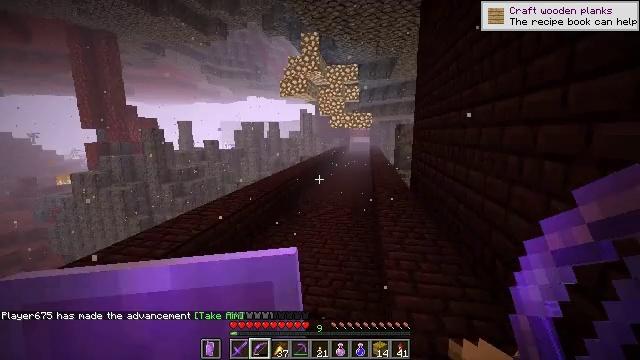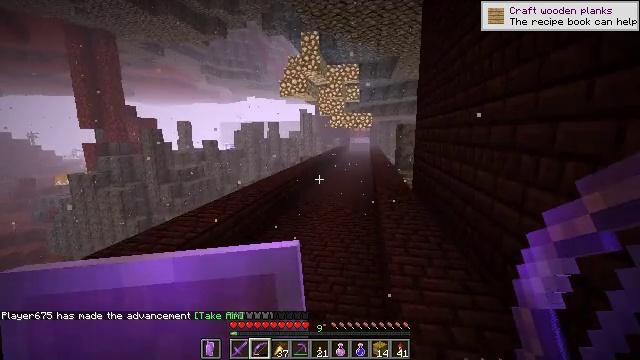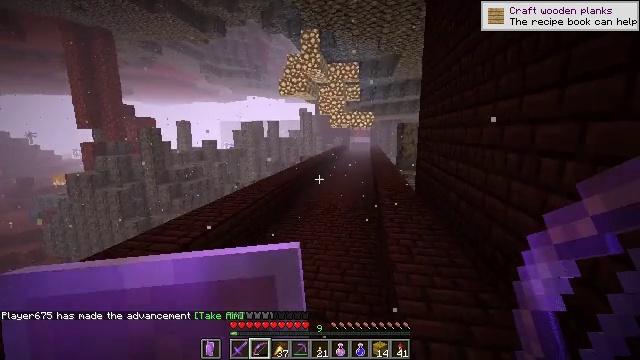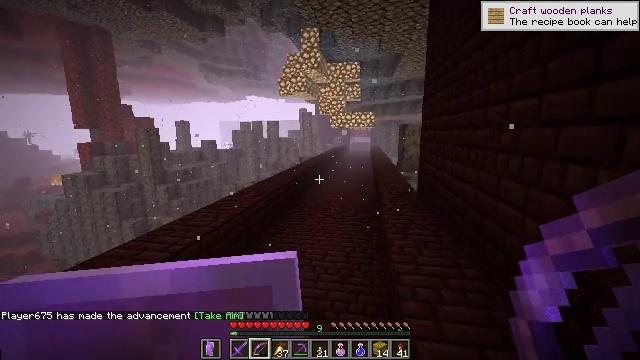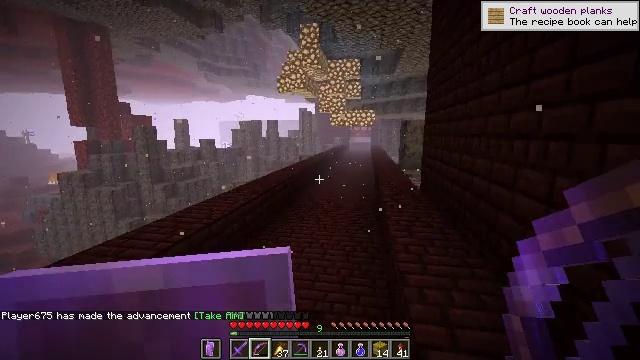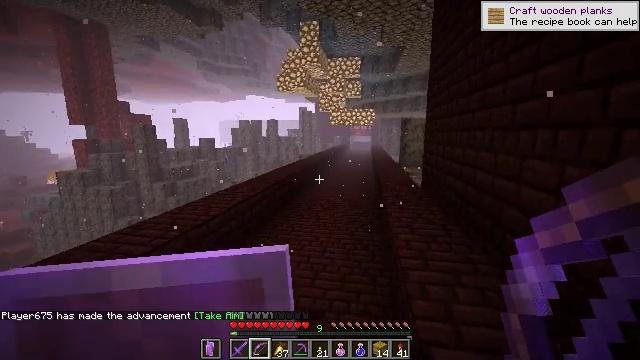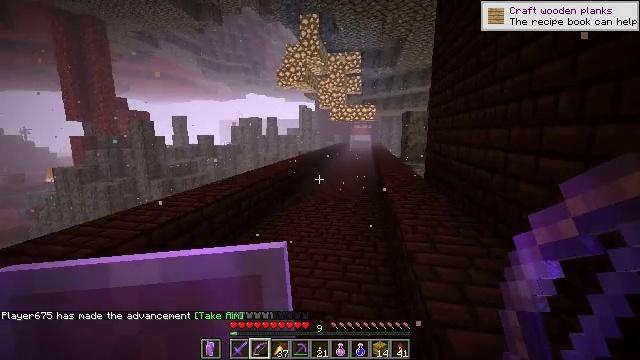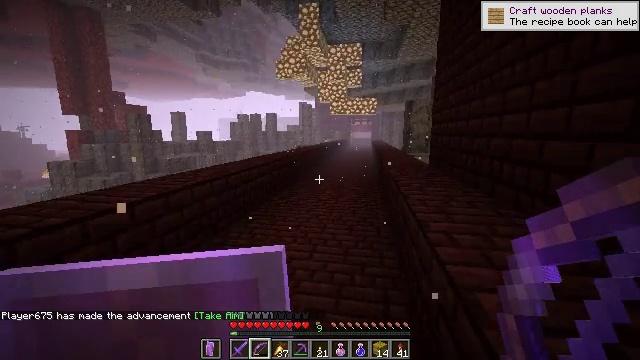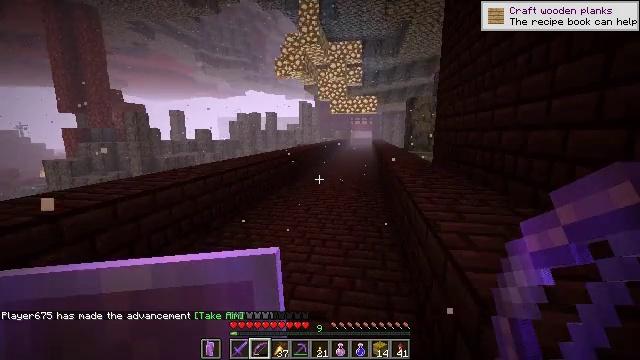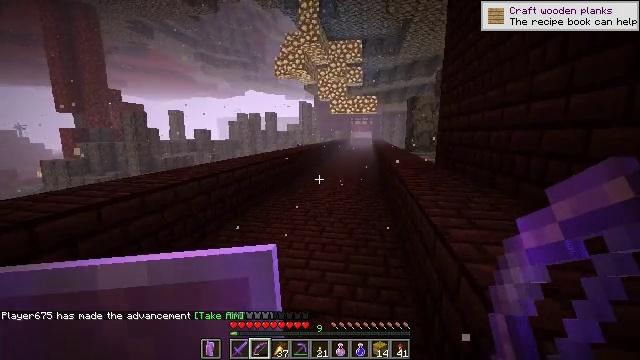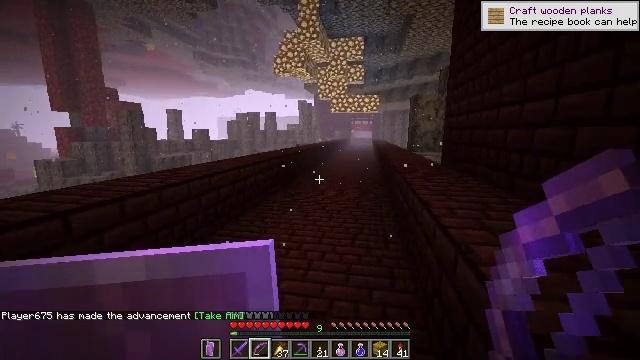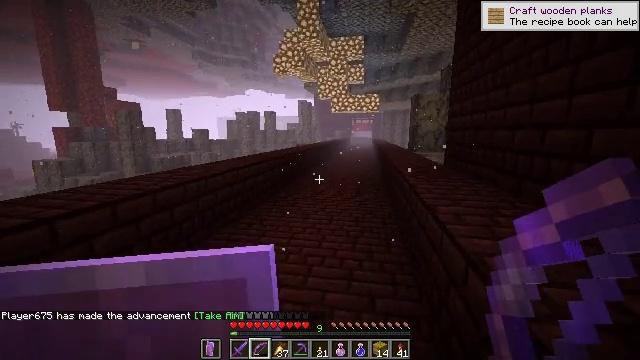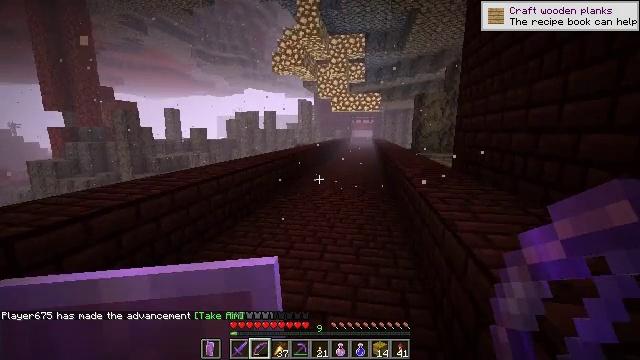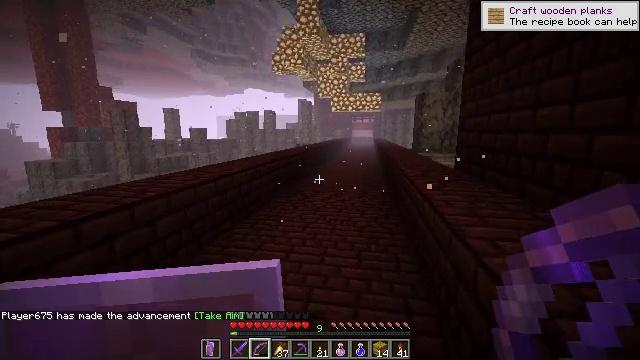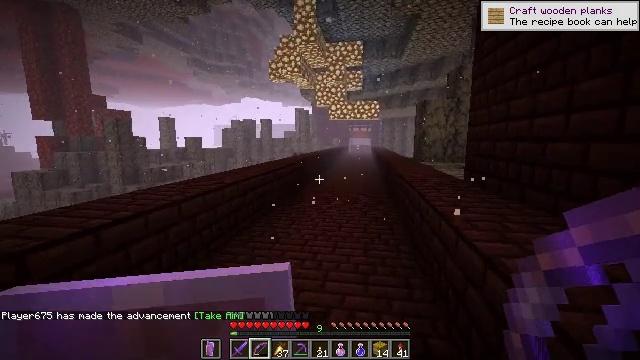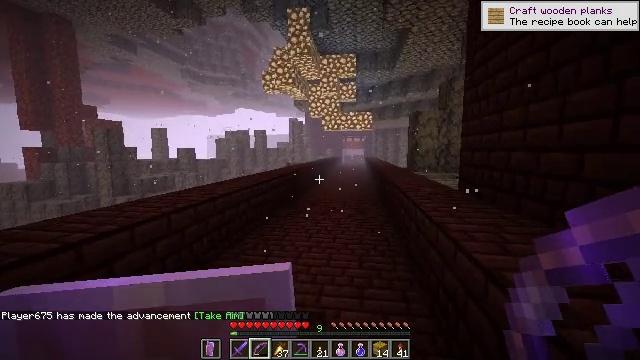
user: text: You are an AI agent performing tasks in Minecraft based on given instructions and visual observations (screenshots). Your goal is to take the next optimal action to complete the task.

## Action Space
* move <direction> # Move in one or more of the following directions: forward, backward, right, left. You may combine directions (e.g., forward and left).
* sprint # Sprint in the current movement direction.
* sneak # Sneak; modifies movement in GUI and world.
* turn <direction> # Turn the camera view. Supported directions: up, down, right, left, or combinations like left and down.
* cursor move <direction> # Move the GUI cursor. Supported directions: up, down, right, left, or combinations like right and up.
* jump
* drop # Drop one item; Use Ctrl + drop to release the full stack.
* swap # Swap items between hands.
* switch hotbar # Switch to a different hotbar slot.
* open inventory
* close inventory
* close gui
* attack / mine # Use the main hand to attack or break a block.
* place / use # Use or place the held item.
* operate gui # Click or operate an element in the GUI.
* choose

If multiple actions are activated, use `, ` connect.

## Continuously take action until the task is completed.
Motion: motion action
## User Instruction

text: Collect glowstone blocks for lighting.
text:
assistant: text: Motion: move forward
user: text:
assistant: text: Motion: move forward
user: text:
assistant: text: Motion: move forward
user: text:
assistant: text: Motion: move forward
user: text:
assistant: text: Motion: move forward
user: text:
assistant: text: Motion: move forward
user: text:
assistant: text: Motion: move forward
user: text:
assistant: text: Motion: move forward
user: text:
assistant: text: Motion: move forward
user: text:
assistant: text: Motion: move forward
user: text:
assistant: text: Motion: move forward
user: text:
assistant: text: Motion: move forward
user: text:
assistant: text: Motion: move forward
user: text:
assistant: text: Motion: move forward, turn up
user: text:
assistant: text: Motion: move forward, turn right and up
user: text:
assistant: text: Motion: move forward
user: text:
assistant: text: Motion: move forward
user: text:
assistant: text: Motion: move forward
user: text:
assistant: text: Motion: move forward
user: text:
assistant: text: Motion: move forward
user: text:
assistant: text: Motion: move forward
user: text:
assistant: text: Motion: move forward
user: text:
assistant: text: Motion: move forward
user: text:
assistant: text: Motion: move forward
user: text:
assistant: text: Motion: move forward
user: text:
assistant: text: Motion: move forward
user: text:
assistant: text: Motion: move forward
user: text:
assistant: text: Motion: move forward
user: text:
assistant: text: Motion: move forward
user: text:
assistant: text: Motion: move forward